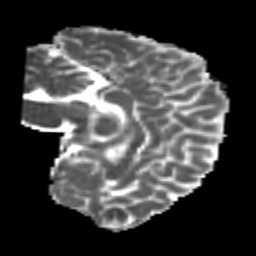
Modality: MD
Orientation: sagittal
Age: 24
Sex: male
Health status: healthy
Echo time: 0.074 s